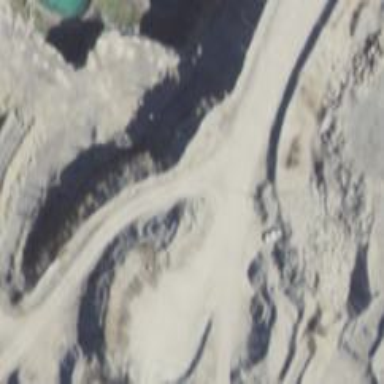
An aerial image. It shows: Quarry area.